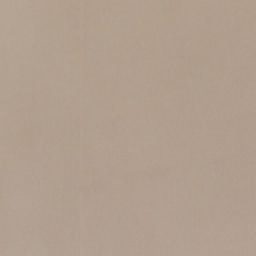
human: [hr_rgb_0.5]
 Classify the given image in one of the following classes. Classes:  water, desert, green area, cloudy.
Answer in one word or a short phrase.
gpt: cloudy